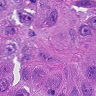
Metastatic tissue present: yes